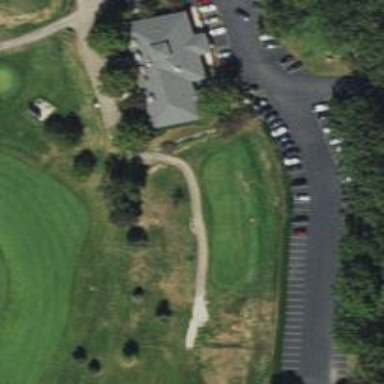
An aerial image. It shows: Golf tee.